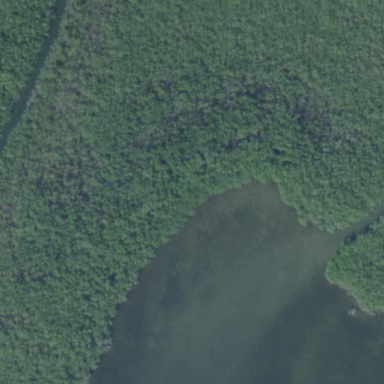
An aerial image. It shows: Wetland area with mangrove vegetation.